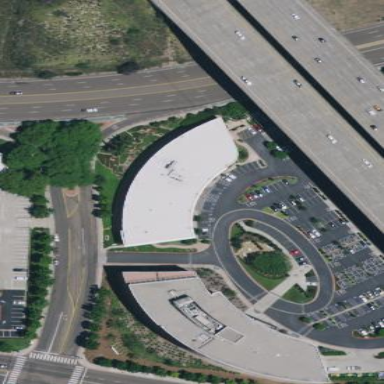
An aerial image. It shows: Commercial building.